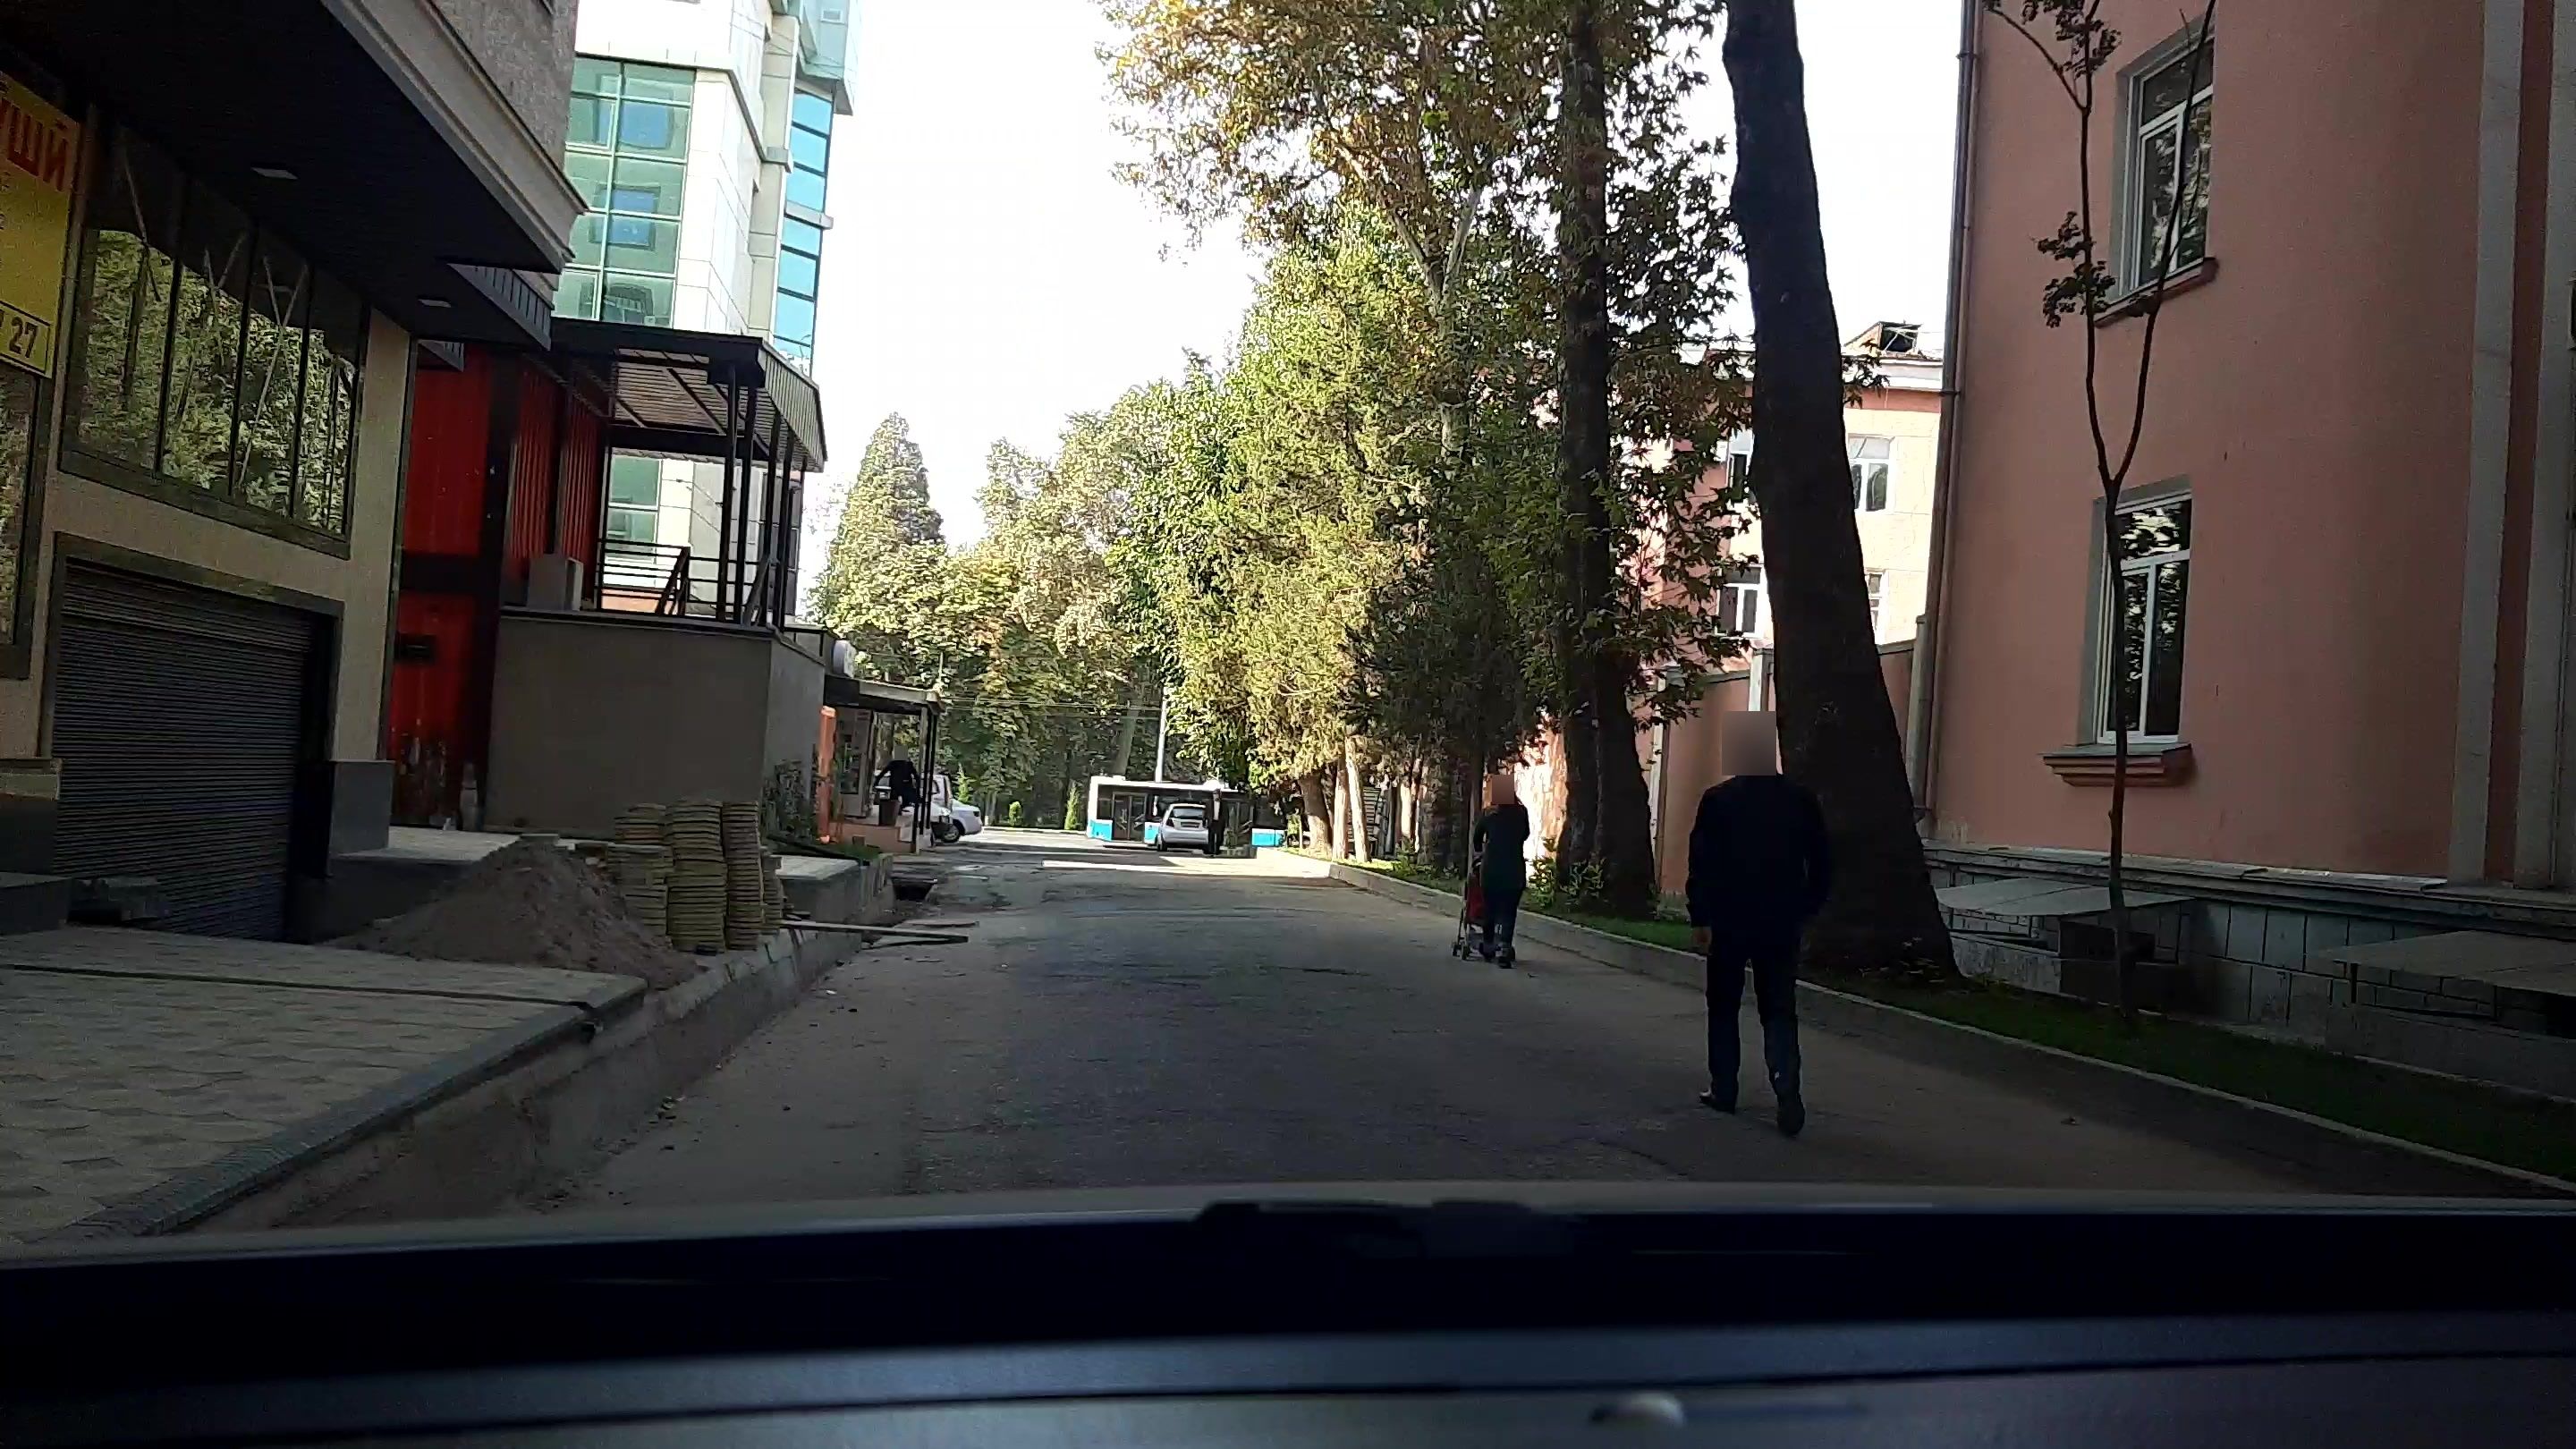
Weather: clear
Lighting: day
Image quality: good
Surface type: driving surface
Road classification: residential
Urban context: urban centre
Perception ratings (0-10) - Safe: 6.39, Lively: 9.07, Beautiful: 5.01, Boring: 3.75, Depressing: 4.33, Wealthy: 5.04